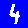
Digit: 4